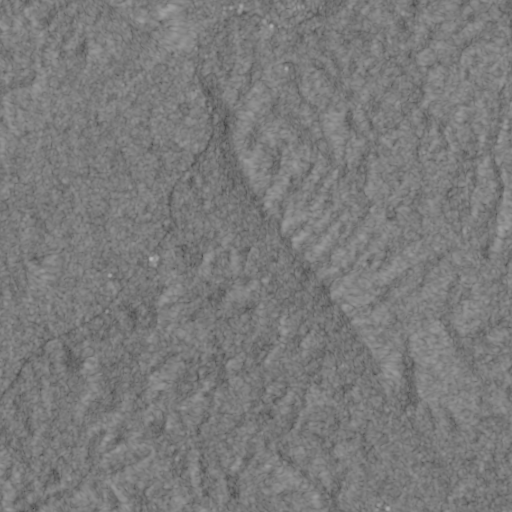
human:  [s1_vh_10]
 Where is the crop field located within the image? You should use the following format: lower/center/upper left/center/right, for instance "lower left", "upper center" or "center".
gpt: The crop field is located in the upper left of the image.
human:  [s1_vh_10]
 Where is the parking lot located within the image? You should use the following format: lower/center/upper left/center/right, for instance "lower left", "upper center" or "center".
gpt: The parking lot is located in the center left of the image.
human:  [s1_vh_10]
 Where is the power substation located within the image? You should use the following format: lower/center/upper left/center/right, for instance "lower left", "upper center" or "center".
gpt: The power substation is located in the upper center of the image.
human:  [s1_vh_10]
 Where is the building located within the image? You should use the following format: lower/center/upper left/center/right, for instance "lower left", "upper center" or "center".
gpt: There is no building in the image.

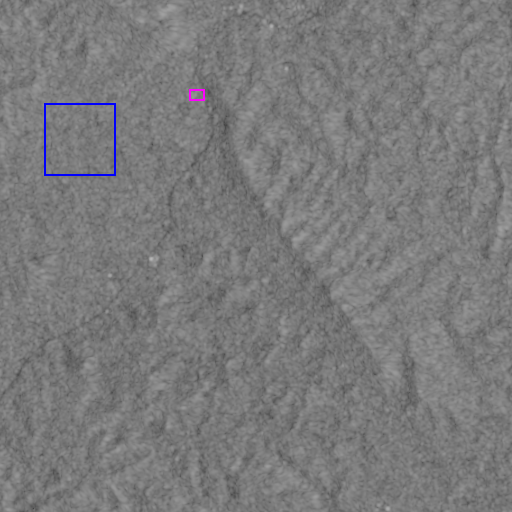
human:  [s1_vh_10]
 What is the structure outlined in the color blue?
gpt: The structure outlined in blue is a crop field.
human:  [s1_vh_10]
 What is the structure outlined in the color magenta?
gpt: The structure outlined in magenta is a power substation.
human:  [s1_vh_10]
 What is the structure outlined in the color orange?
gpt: There is no orange outline.